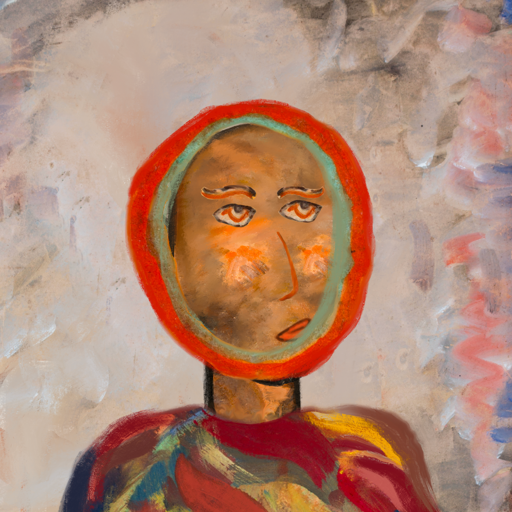
Background: Roy_Bahadur, Head And Neck Side: Gypsy_Queen, Face Side: Experience, Bust: Mother_And_Son_Son, Hair Side: Sisters, Head Accessory: Blank, Second Necklace: Blank, Necklace: Blank, Baby: Blank